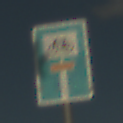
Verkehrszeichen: SackgasseRadverkehrDurchlaessig
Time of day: Midday
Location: Outdoor (Beach)
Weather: PartlyCloudy
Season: NotSpecified
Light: Natural